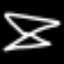
Label: hourglass